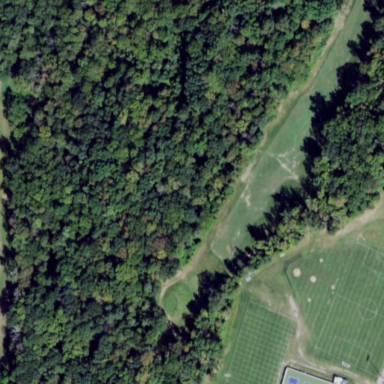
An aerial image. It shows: Golf course surrounded by greenery.